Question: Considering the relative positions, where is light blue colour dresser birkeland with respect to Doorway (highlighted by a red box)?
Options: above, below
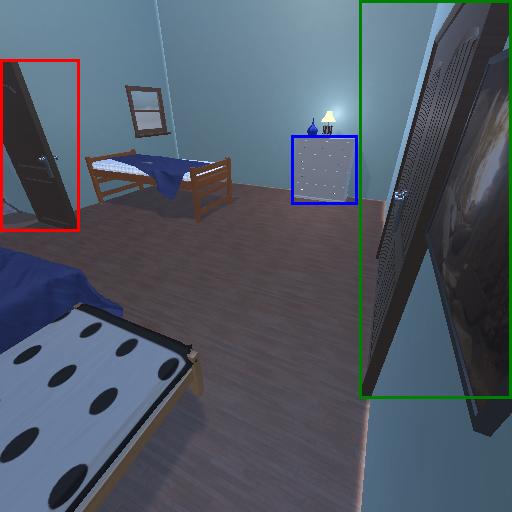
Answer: above